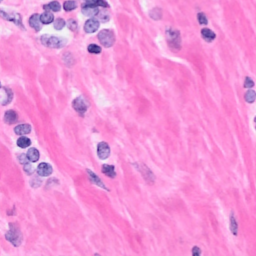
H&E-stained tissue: Breast